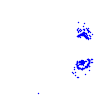
Particle: kaon